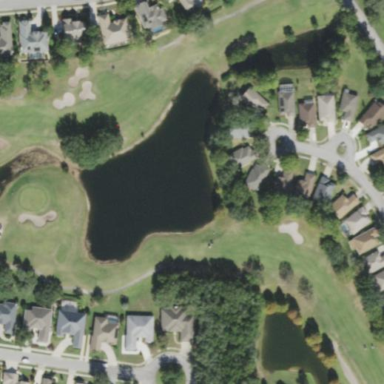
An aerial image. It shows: Golf course surrounded by greenery.